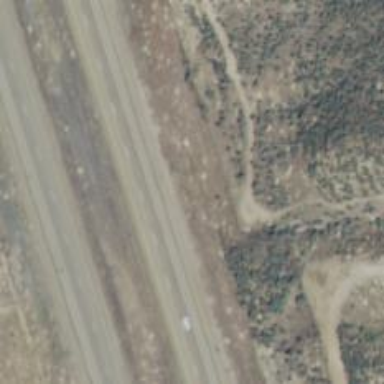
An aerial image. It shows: View of motorway.